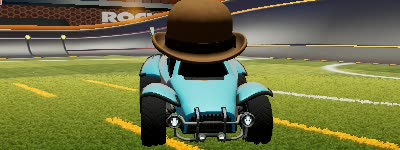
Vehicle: octane